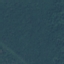
Land use / land cover class: Forest